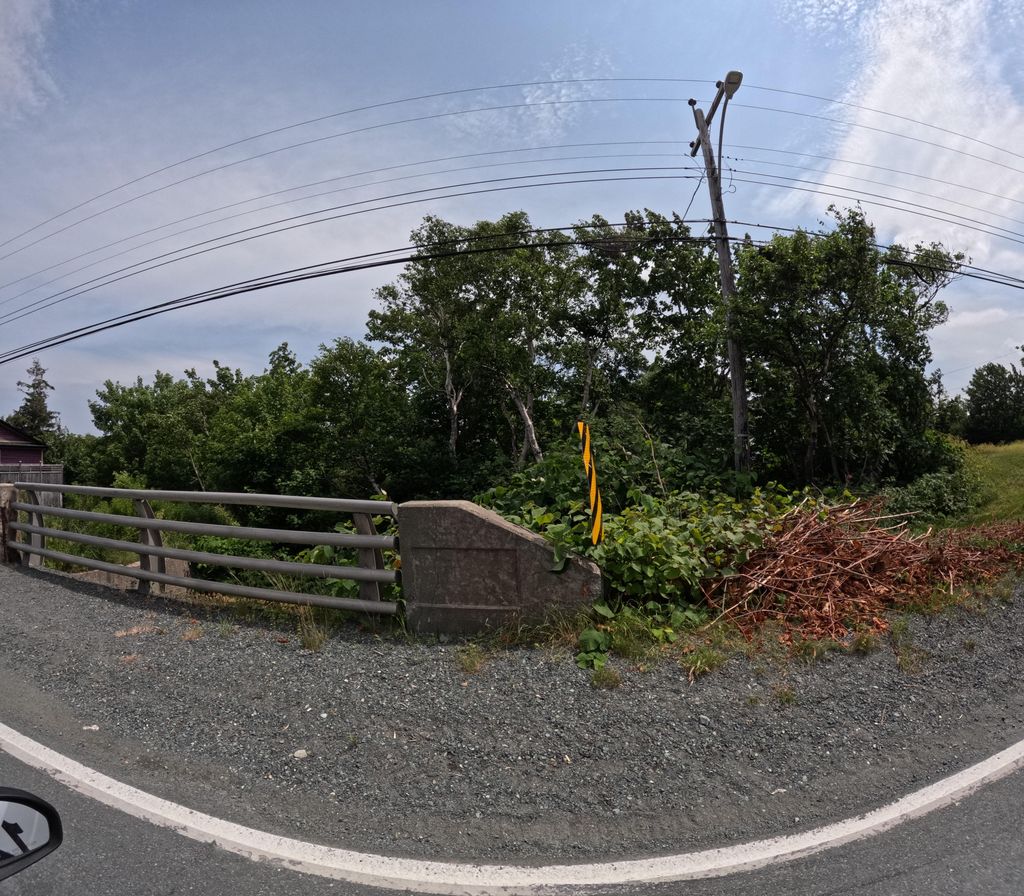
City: st_johns